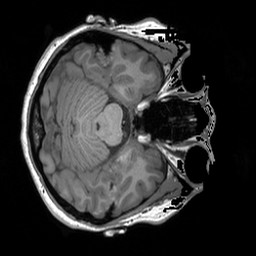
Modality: T1w
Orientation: axial
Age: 25
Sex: female
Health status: healthy
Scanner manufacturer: siemens
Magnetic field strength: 3 T
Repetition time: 1.9 s
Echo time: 0.00252 s